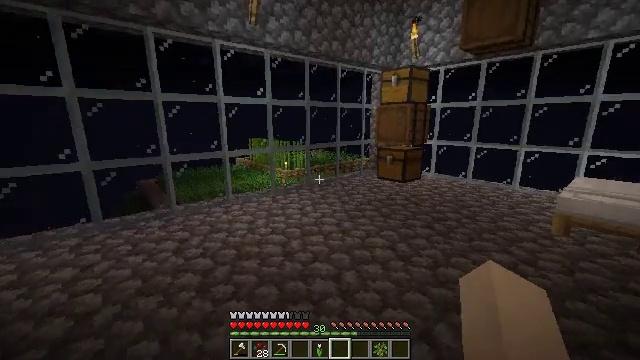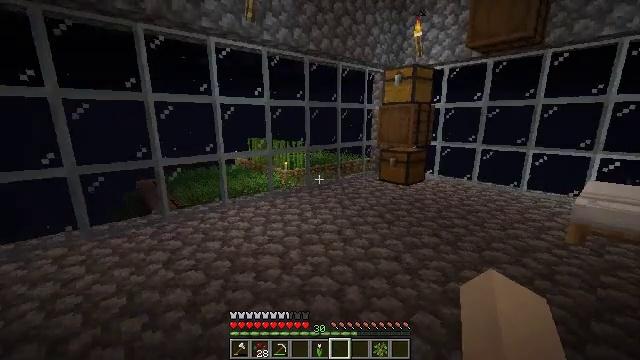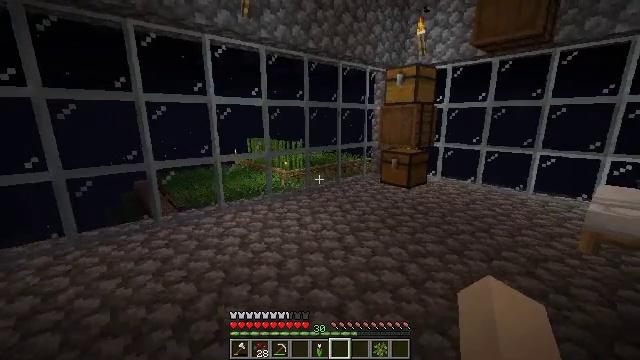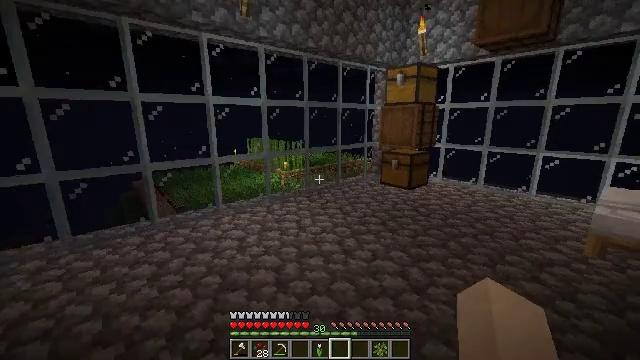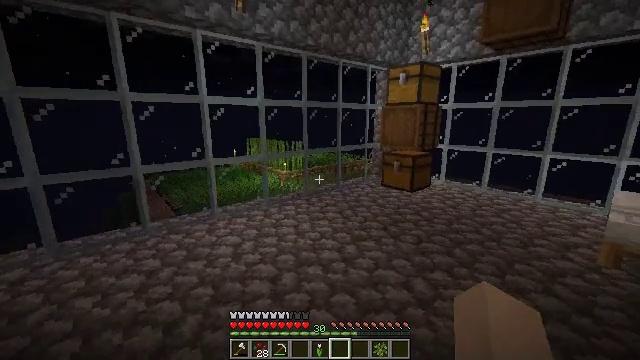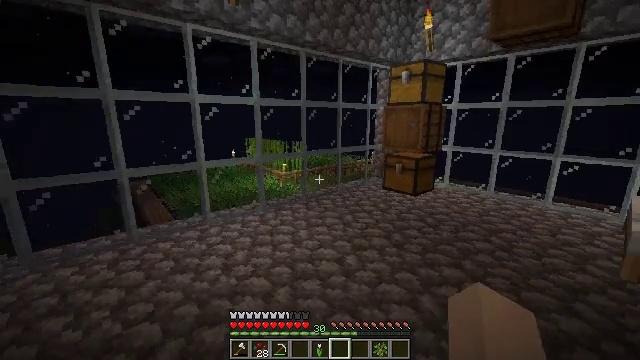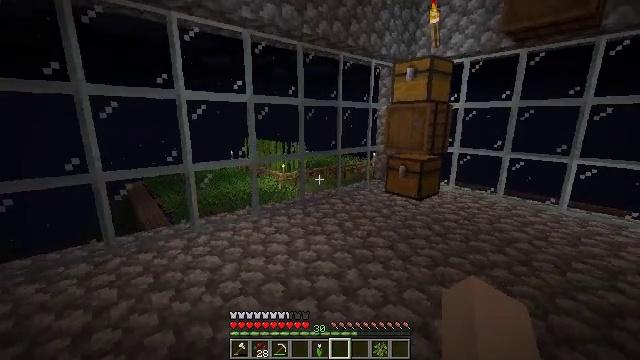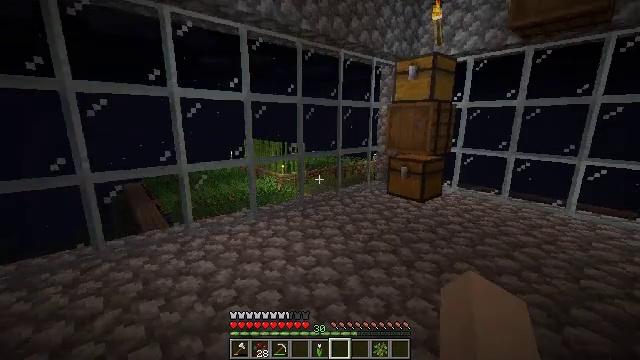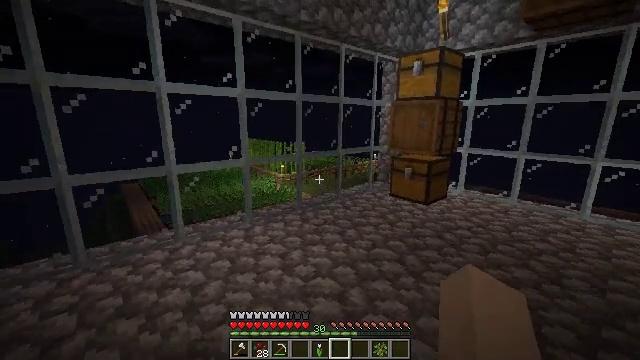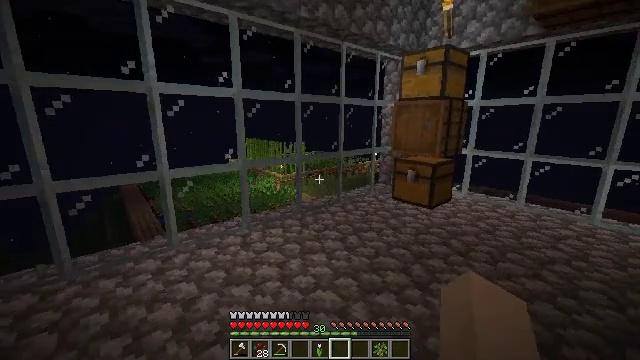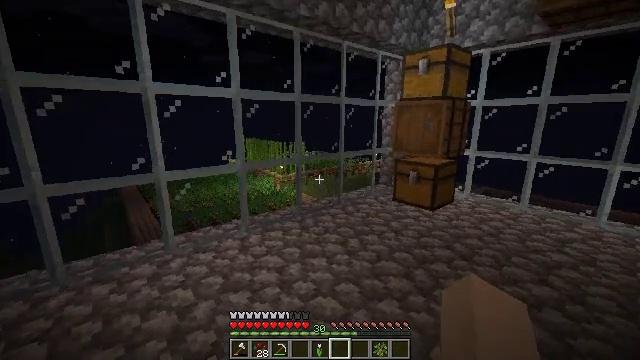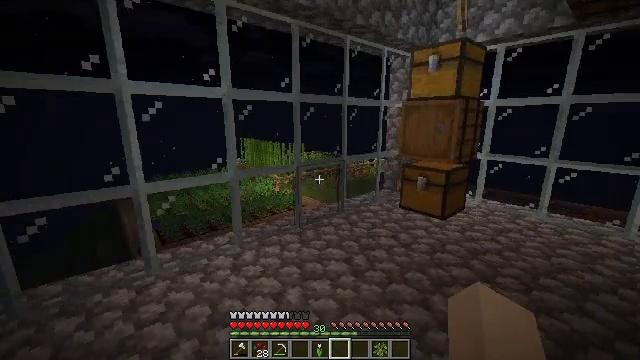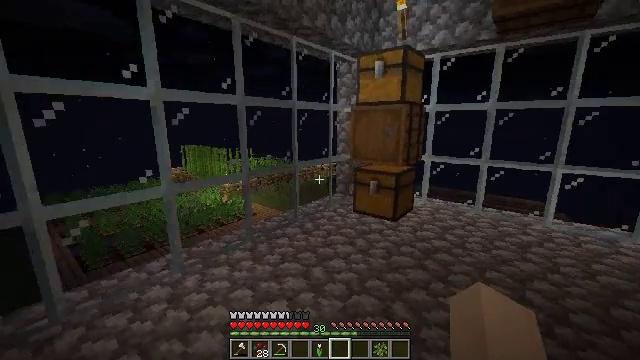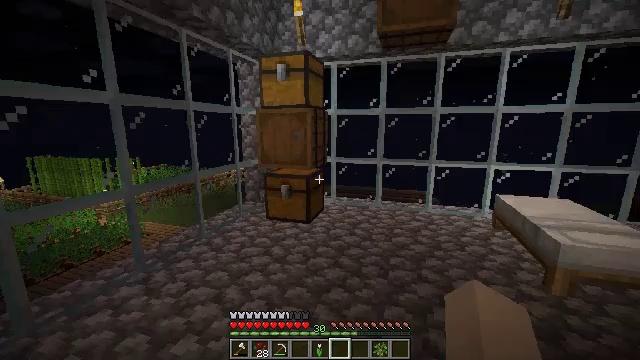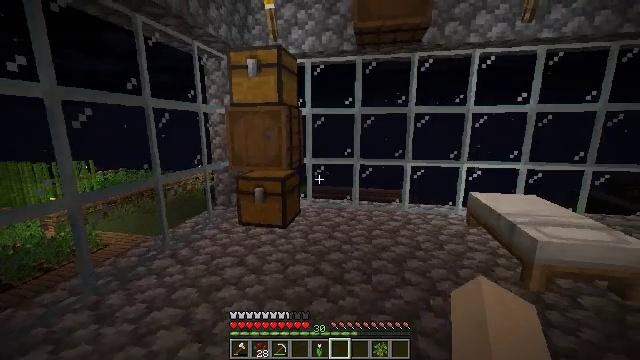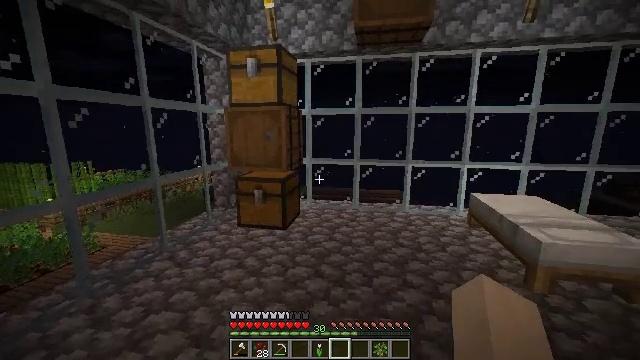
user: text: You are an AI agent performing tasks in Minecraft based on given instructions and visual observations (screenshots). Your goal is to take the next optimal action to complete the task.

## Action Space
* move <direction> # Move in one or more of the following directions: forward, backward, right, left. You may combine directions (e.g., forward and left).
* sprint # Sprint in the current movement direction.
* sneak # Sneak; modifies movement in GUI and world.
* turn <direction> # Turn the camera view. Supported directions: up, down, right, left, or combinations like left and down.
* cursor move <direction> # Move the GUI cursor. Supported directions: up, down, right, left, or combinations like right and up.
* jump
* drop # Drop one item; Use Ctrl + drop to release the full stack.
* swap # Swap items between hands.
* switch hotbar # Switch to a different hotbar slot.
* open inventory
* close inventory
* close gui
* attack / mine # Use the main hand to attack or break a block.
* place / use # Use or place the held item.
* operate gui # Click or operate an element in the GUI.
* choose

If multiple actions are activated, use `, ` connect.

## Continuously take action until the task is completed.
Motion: motion action
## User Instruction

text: Attack the barrel to gather it.
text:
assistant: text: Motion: move forward, attack / mine
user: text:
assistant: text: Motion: move forward, attack / mine
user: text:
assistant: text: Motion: move forward, attack / mine
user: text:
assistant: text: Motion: move forward, attack / mine
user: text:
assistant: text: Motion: move forward, attack / mine
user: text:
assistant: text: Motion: move forward, attack / mine
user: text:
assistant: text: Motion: move forward, attack / mine
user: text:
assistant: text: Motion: move forward, attack / mine
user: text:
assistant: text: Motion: move forward, attack / mine
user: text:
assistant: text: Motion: move forward, attack / mine
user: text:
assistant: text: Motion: move forward, attack / mine
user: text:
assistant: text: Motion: move forward, turn right, attack / mine
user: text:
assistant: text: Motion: move forward, turn right, attack / mine
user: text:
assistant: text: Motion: turn right, attack / mine
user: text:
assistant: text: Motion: attack / mine
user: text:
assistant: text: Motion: attack / mine
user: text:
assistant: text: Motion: turn right, attack / mine
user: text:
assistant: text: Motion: attack / mine
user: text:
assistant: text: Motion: attack / mine
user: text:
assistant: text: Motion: attack / mine
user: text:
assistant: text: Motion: attack / mine
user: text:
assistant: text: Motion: turn left, attack / mine
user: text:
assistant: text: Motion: turn right and up, attack / mine
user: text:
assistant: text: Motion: turn right and up, attack / mine
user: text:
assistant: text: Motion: turn right and up, attack / mine
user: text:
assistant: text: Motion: turn up, attack / mine
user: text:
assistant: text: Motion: attack / mine
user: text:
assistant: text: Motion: turn left, attack / mine
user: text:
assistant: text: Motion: attack / mine
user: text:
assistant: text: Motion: move back, attack / mine